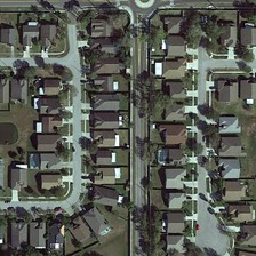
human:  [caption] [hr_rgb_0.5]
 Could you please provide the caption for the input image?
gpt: The block next to the street consists of dense rows of houses.

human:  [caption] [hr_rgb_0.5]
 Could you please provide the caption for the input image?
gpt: A huge array of vast houses constitute blocks next to the street.

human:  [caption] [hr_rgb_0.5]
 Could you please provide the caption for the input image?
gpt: a wide range of dense houses make up the block near the road.

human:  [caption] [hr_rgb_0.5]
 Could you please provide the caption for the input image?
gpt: The next blog is from a crowded house

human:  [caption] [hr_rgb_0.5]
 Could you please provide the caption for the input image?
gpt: House on the next block